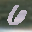
Label: 6